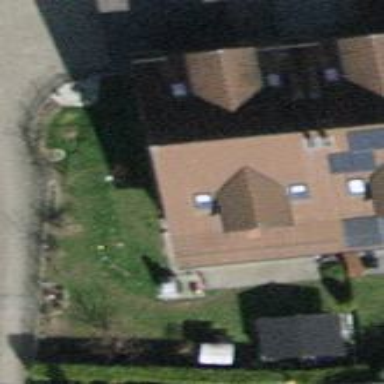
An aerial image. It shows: Semidetached house.